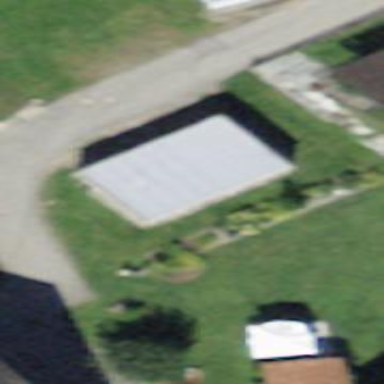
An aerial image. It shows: Group of garages.